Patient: sex M, age 31
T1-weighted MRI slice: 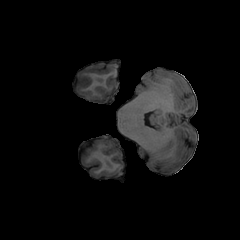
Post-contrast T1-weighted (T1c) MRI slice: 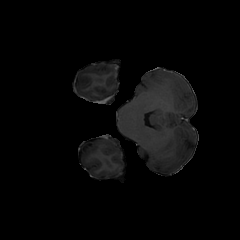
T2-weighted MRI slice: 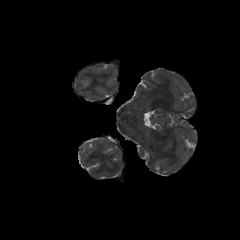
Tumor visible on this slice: no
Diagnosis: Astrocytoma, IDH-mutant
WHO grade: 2